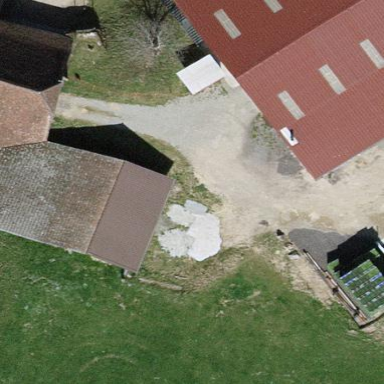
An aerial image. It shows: Farm auxiliary building.